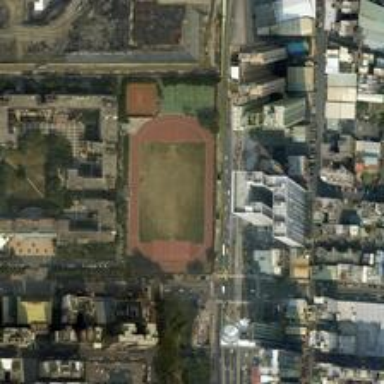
Scattered buildings are close to the road and only one road away from exercise yard .